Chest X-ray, AP view. Patient: 64 years old, sex M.
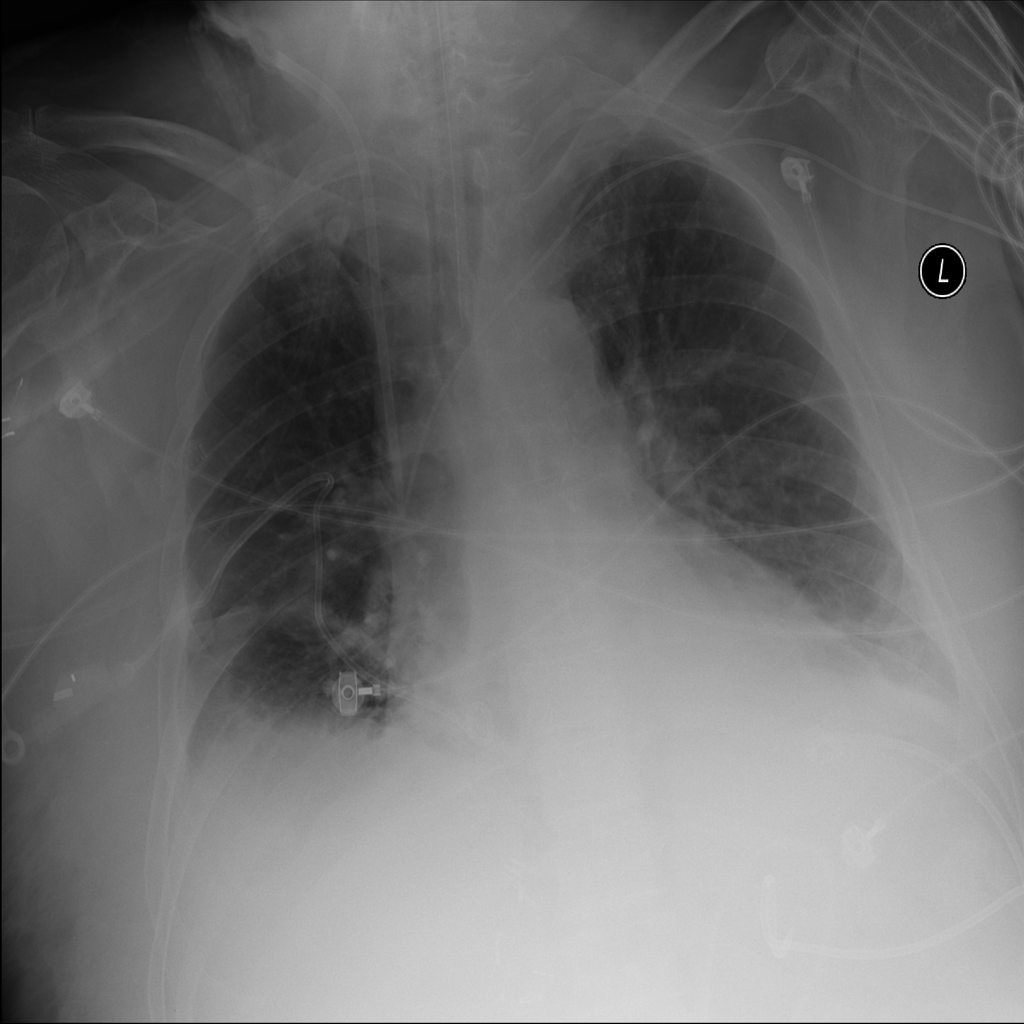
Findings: Effusion